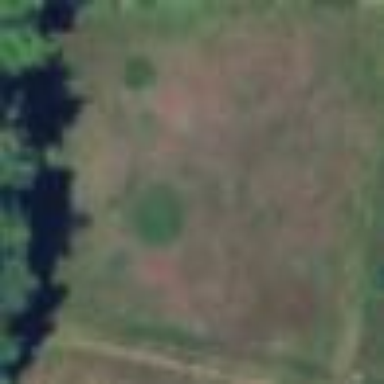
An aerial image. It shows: Farmland with cranberries as the main crop.